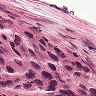
Metastatic tissue present: yes